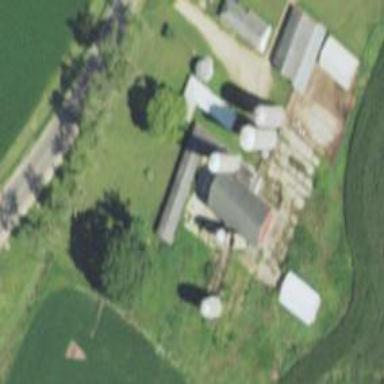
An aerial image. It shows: Silo.